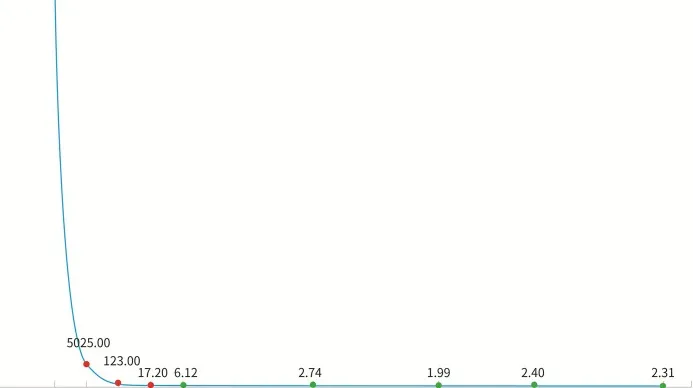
Serum alpha fetoprotein levels throughout the treatment period (red dots indicate increased and green dots indicate normal levels).
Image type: chart (chart)